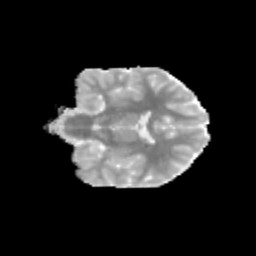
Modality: MD
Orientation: coronal
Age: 11
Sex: female
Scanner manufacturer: siemens
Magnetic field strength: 3 T
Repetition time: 3.8 s
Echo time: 0.07 s